Interaction volume radius: 5 \u00c5
Interaction volume height: 15 \u00c5
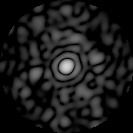
Disorder parameter: 0.8782